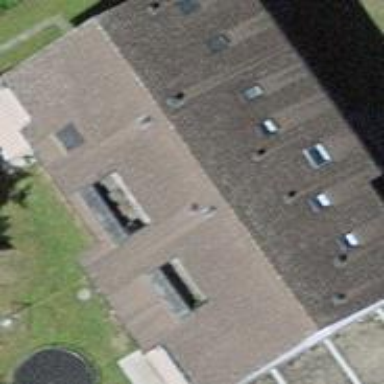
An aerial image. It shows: Building with tiled roof.